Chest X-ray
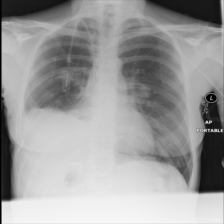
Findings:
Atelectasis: negative
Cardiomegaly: negative
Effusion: negative
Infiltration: negative
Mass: positive
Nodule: negative
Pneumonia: negative
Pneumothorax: negative
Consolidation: negative
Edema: negative
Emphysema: negative
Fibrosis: negative
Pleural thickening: negative
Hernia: negative